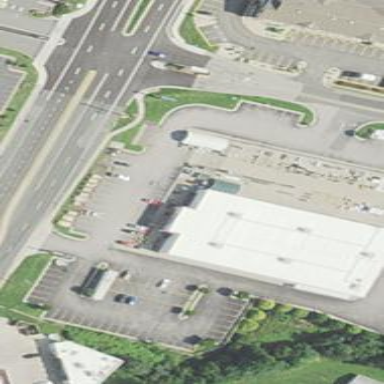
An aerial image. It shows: Retail building that serves as country store.